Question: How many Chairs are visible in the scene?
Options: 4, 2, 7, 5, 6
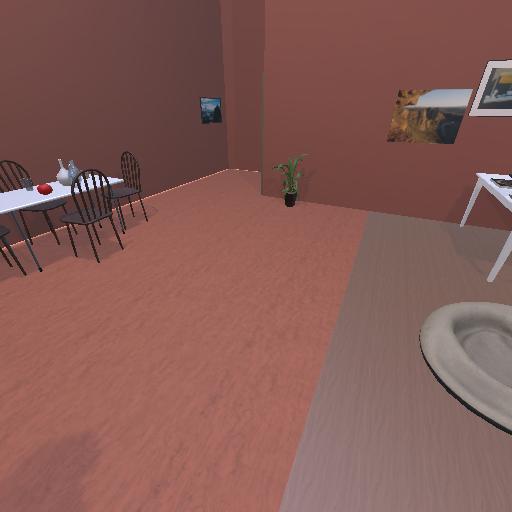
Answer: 4